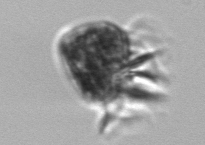
Label: Ciliophora